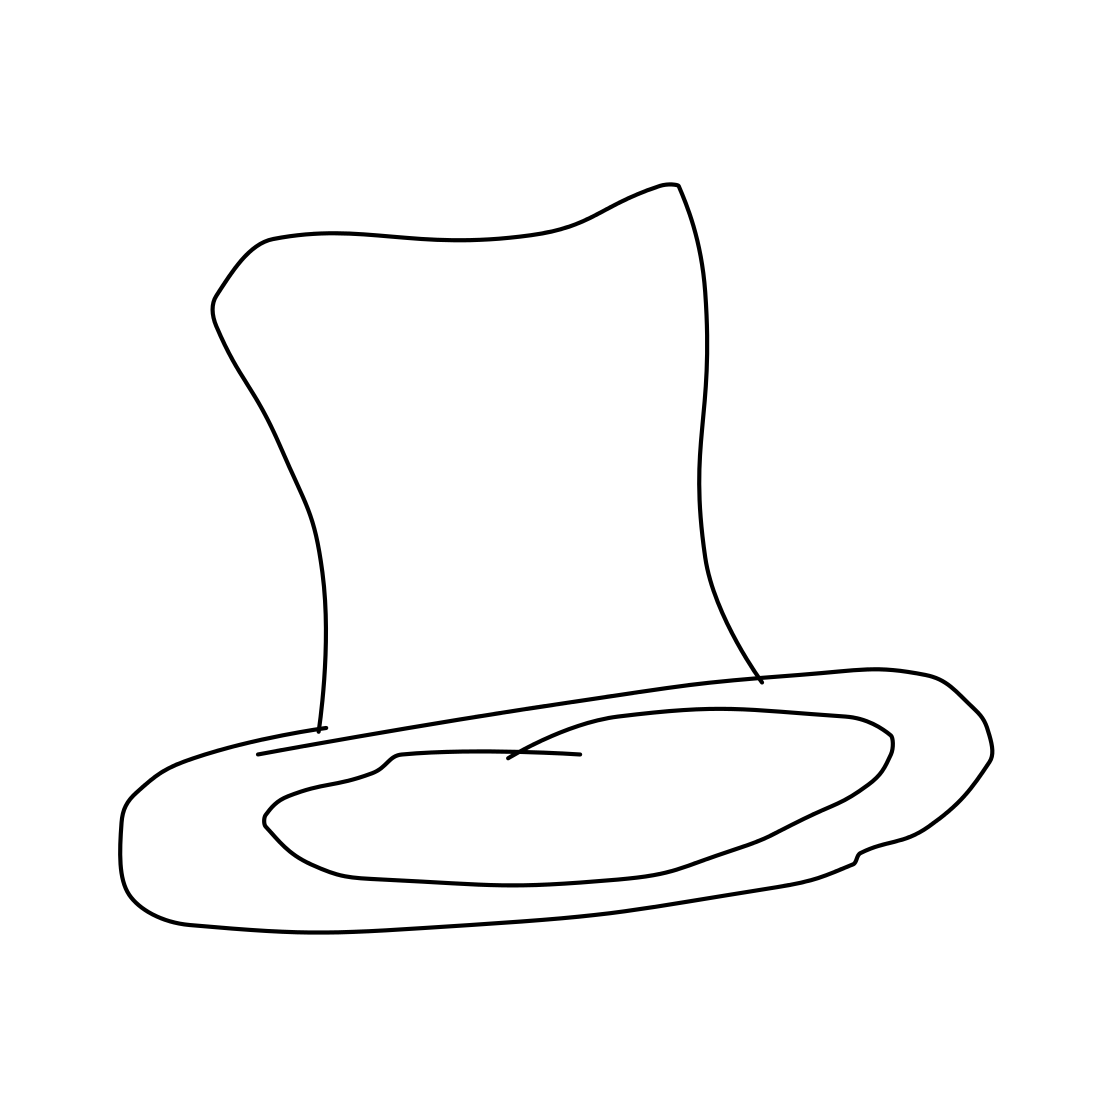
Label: hat